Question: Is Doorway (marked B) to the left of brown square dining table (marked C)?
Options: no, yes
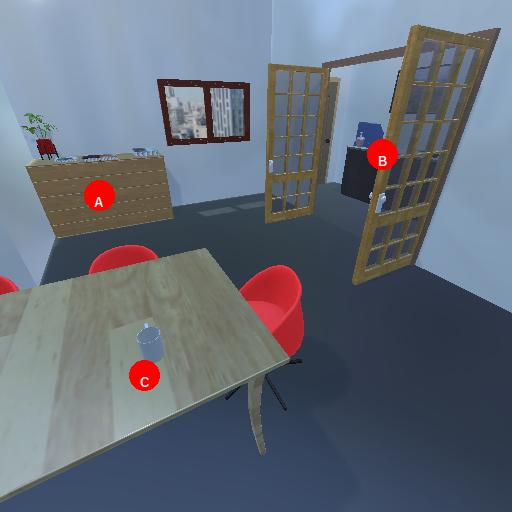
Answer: no